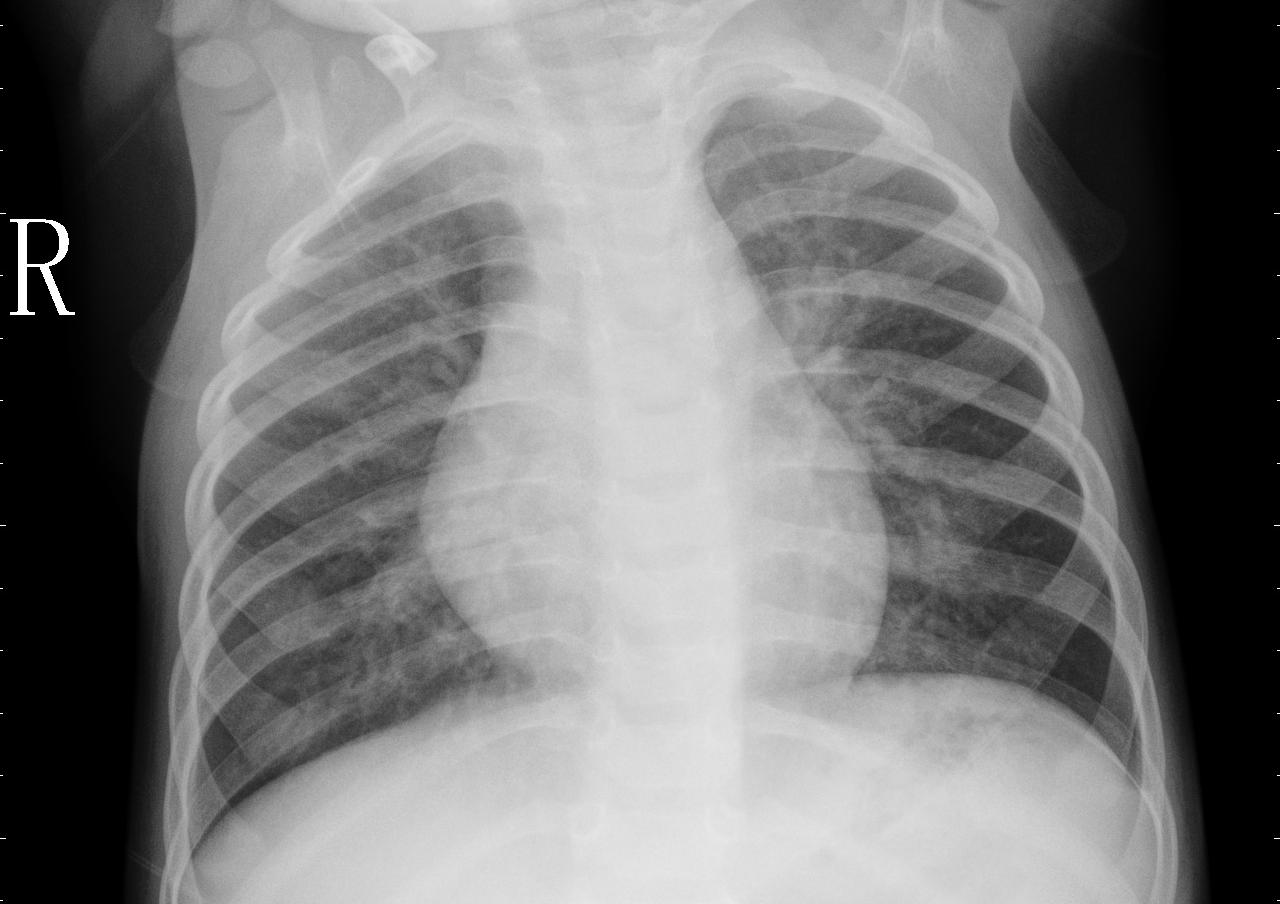
Diagnosis: PNEUMONIA